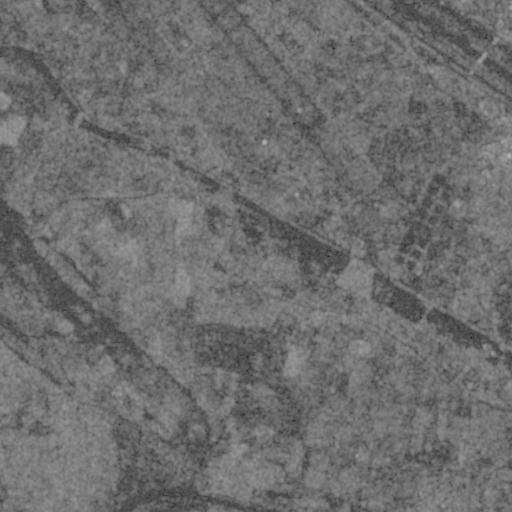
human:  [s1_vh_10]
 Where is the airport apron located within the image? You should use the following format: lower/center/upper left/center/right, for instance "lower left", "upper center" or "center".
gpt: The airport apron is located in the upper center of the image.
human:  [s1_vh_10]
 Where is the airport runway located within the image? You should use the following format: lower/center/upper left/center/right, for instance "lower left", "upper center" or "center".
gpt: The airport runway is located in the upper left of the image.
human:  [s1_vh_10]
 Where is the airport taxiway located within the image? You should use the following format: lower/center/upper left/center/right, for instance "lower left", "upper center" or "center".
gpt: The airport taxiway is located in the upper left of the image.
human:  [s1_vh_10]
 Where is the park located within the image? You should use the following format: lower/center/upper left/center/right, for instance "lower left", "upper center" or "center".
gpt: There is no park in the image.

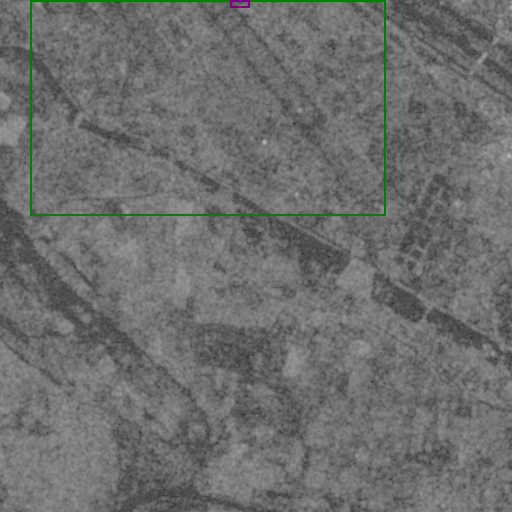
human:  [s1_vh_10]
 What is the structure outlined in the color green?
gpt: The structure outlined in green is an airport.
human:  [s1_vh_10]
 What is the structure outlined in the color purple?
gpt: The structure outlined in purple is an airport apron.
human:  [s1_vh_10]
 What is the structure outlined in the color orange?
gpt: There is no orange outline.